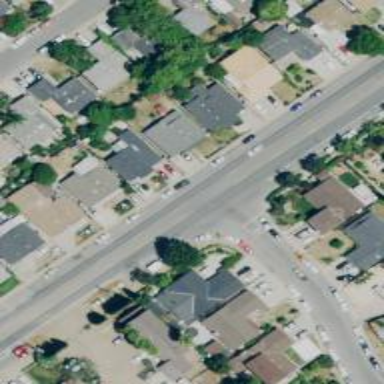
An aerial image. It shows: Tertiary road with separate sidewalk.